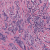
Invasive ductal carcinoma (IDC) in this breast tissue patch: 1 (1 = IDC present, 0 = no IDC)